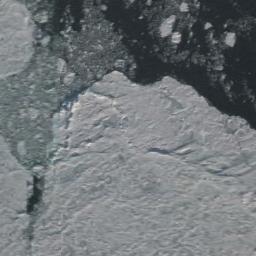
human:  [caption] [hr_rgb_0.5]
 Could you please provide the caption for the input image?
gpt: Sea ice is surrounded by water .

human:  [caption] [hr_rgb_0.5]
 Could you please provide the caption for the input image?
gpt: There is a big ice and many small ice on the dark green sea .

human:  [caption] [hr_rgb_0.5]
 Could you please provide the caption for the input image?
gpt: An oversized piece of ice and small pieces of ice surrounding it float on the blue sea .

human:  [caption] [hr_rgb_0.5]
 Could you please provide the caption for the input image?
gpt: A large piece of sea ice floats in the deep blue sea and there are a lot of small pieces of sea ice nearby .

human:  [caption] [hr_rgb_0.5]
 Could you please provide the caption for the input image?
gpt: There are some sea ice near the ice sheet .